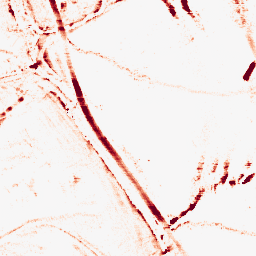
Category: morphological
Decomposition family: morphological_rect
Decomposition parameters: operation: opening
width: 10
height: 5
Upsampling method: sinc_hamming
Upsampling parameters: scale: 2
kernel_size: 16
Upsampling scale: 2